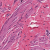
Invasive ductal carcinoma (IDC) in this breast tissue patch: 0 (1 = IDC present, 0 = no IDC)